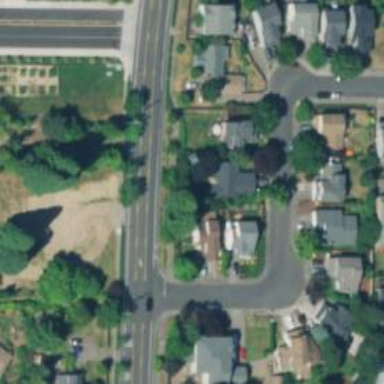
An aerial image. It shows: Single-family residential area.